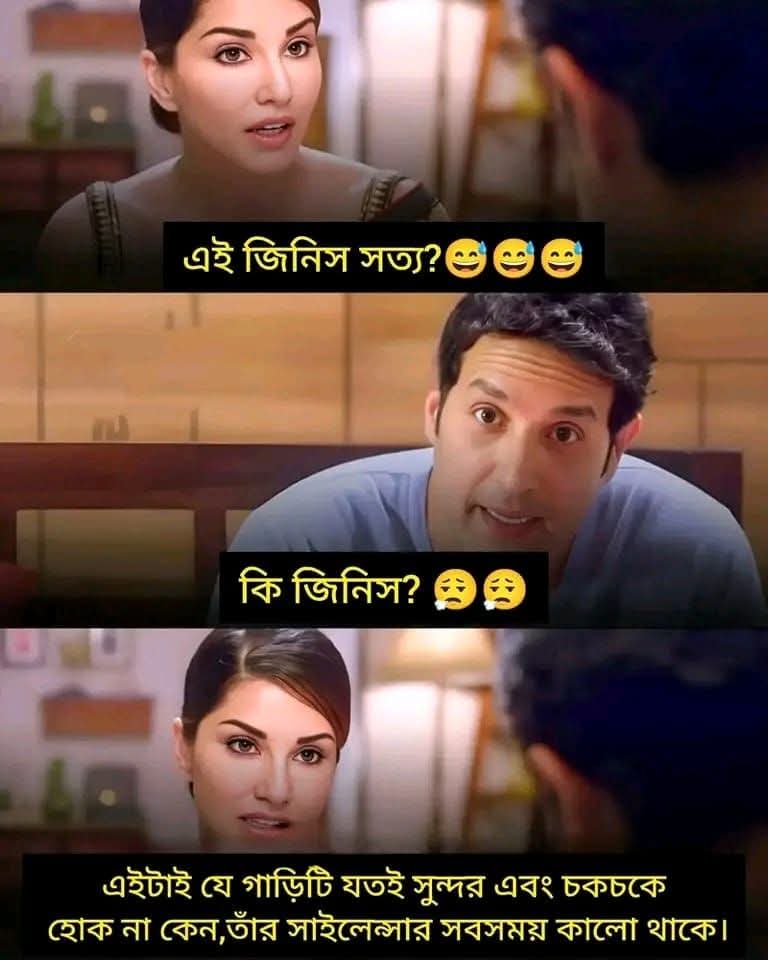
Text: এই জিনিস সত্য?
কি জিনিস?
এইটাই যে গাড়িটি যতই সুন্দর এবং চকচকে হোক না কেন, তাঁর সাইলেন্সার সবসময় কালো থাকে।
Label: Non Hate